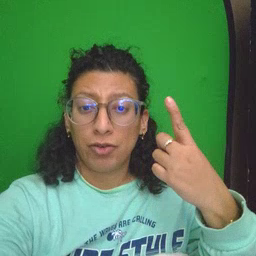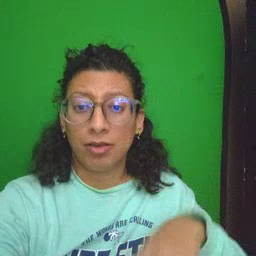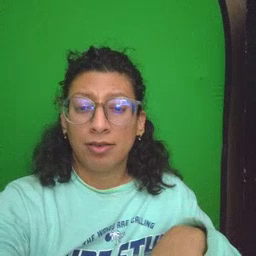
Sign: first